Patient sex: M
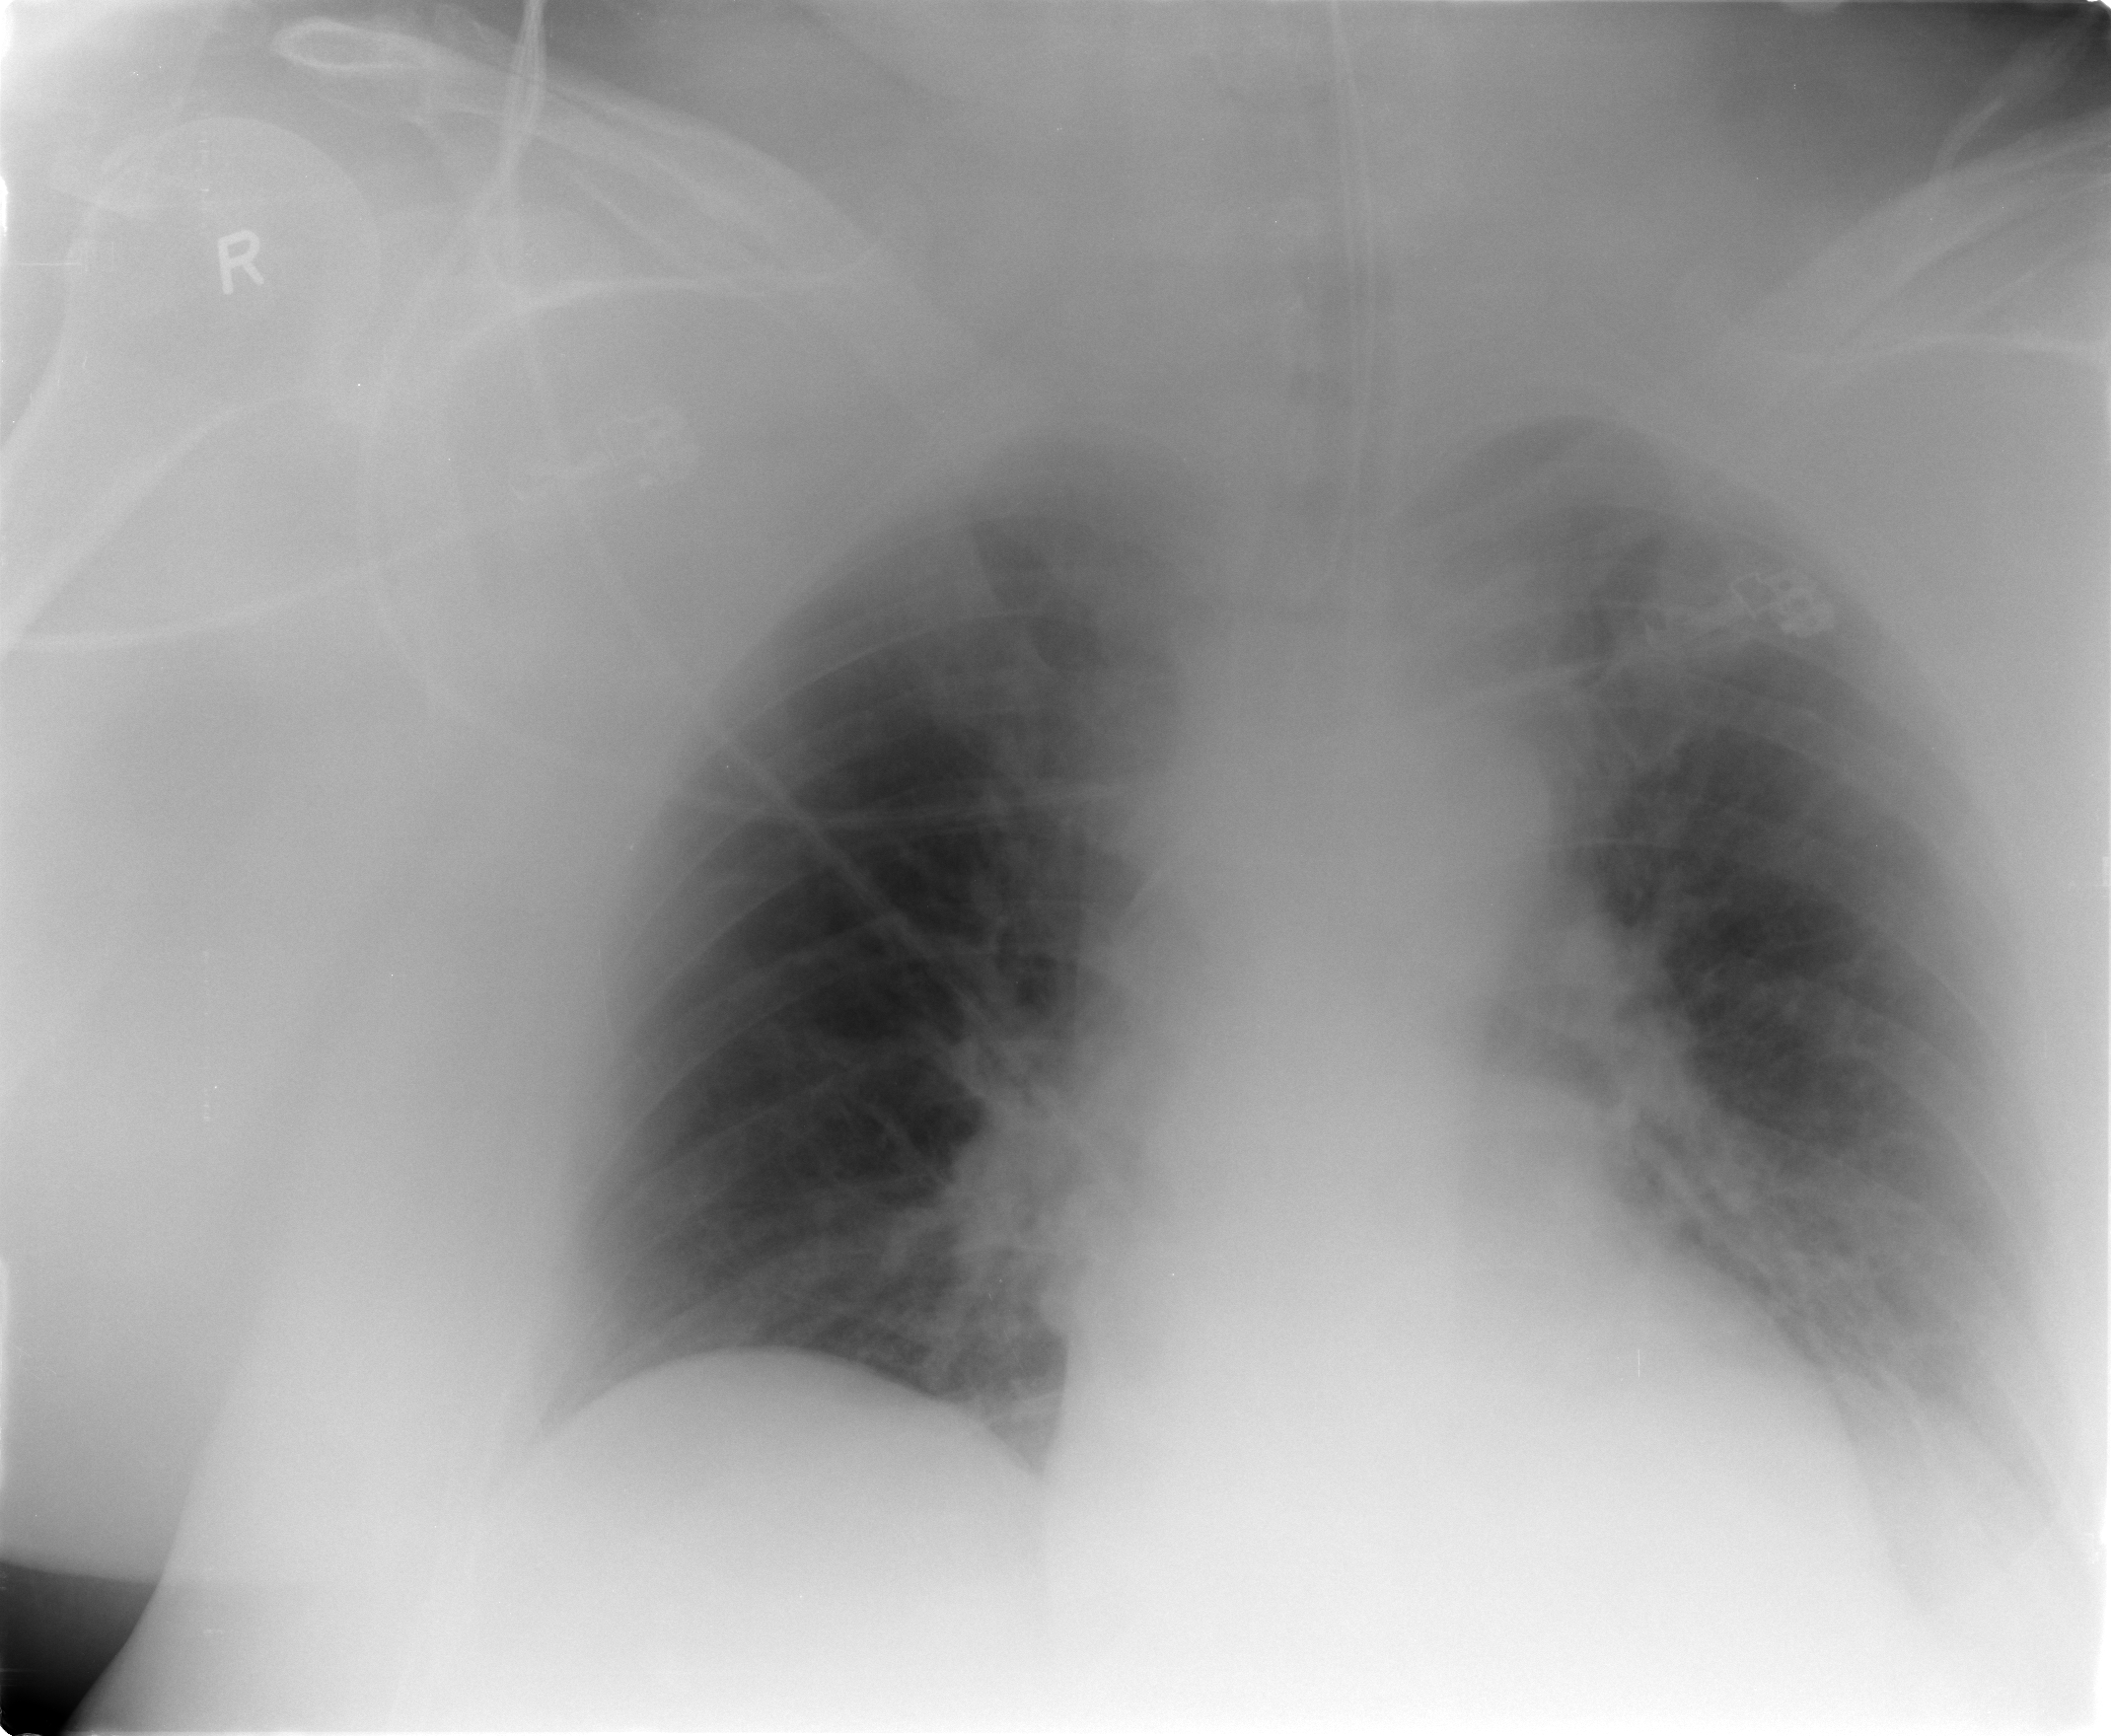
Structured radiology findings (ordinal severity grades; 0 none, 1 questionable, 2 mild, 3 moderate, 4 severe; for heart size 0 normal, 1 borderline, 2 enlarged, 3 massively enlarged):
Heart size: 1
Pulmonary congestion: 2
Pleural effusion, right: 2
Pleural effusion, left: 3
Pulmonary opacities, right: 0
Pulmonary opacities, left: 2
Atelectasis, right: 2
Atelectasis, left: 3